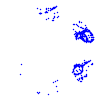
Particle: pion